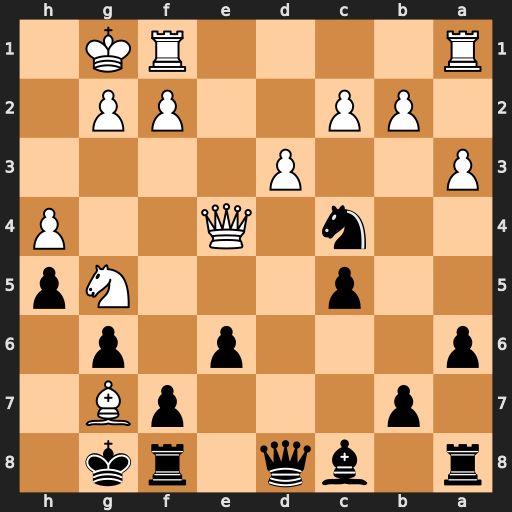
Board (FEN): r1bq1rk1/1p3pB1/p3p1p1/2p3Np/2n1Q2P/P2P4/1PP2PP1/R4RK1
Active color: b
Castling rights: -
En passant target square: -
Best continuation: Nd6 Qe5 f6 Bxf6 Rxf6